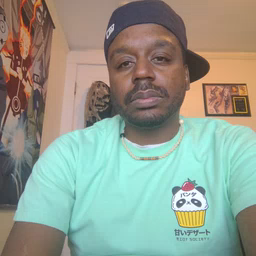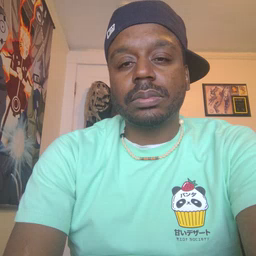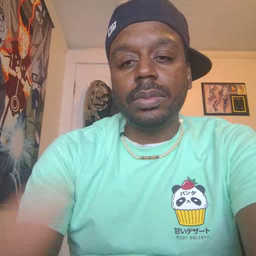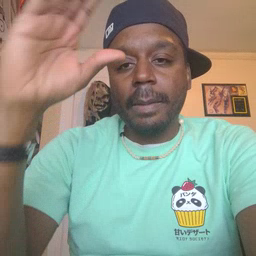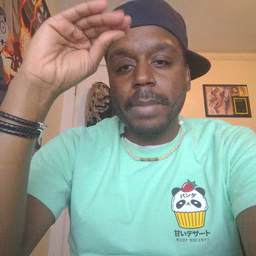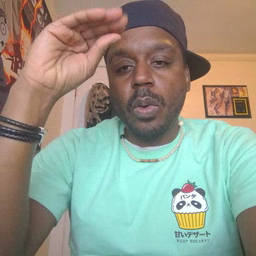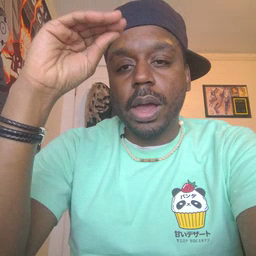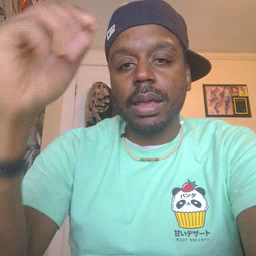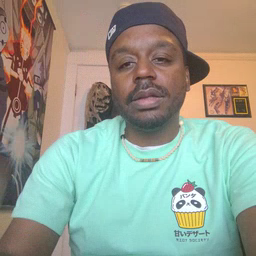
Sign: boy